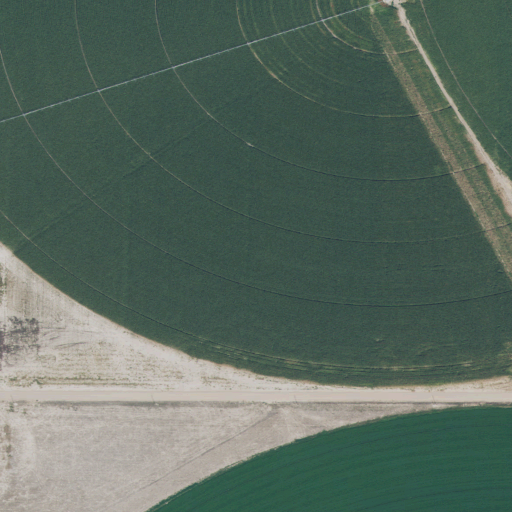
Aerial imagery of depression(s) in Utah named The Sink containing cultivated crops, open development, and low intensity development